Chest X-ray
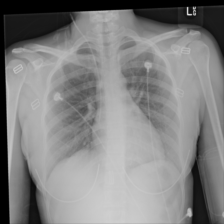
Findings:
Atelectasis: negative
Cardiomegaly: negative
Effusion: negative
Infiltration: negative
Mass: negative
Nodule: negative
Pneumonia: negative
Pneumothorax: negative
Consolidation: negative
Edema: negative
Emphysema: negative
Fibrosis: negative
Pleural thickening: negative
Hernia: negative